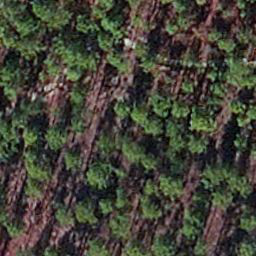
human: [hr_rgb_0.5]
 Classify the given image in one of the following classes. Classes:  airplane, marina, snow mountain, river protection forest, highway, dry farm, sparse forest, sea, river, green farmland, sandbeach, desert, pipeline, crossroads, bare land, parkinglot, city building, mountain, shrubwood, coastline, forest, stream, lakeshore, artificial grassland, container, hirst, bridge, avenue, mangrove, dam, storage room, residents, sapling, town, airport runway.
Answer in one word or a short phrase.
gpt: sapling